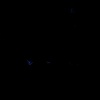
Label: space